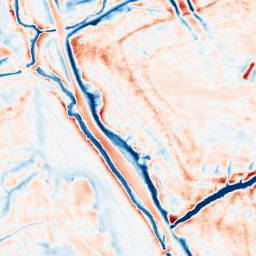
Category: edge_preserving
Decomposition family: bilateral
Decomposition parameters: d: 21
sigma_color: 25
sigma_space: 25
Upsampling method: sinc_hamming
Upsampling parameters: scale: 2
kernel_size: 16
Upsampling scale: 2